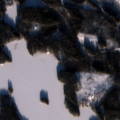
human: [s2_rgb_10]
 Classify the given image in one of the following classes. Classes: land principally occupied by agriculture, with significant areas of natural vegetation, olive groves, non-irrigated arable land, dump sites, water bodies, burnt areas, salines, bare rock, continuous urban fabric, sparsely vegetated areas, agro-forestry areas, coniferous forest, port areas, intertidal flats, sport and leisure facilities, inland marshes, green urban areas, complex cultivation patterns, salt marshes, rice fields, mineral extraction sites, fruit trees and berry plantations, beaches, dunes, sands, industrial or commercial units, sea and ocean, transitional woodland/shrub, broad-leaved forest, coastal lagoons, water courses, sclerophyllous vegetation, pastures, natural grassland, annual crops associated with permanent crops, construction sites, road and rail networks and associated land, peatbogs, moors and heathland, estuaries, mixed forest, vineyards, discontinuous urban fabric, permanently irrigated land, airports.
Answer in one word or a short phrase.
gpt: coniferous forest, mixed forest, water bodies